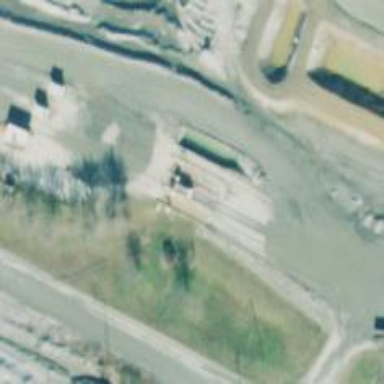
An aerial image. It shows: Weighbridge facility.